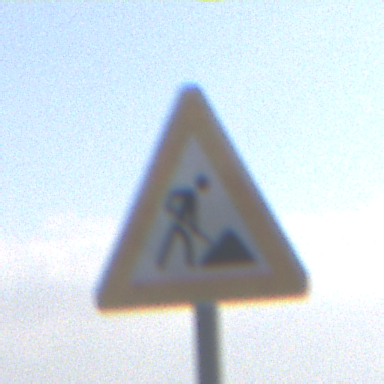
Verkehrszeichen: Arbeitsstelle
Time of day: Midday
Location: Outdoor (Nature)
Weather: PartlyCloudy
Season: NotSpecified
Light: Natural